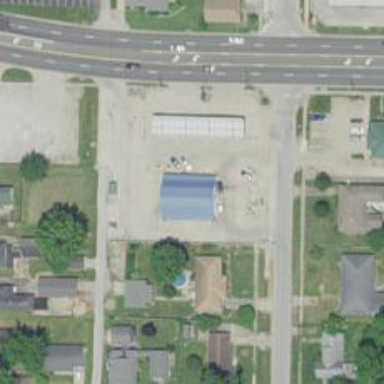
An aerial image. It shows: Convenience shop.